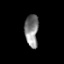
Tissue: prostate
Cell type: T cells
Senescence score: 0.3035
Nuclear area (px): 432
Mean DAPI intensity: 131.88